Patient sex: F
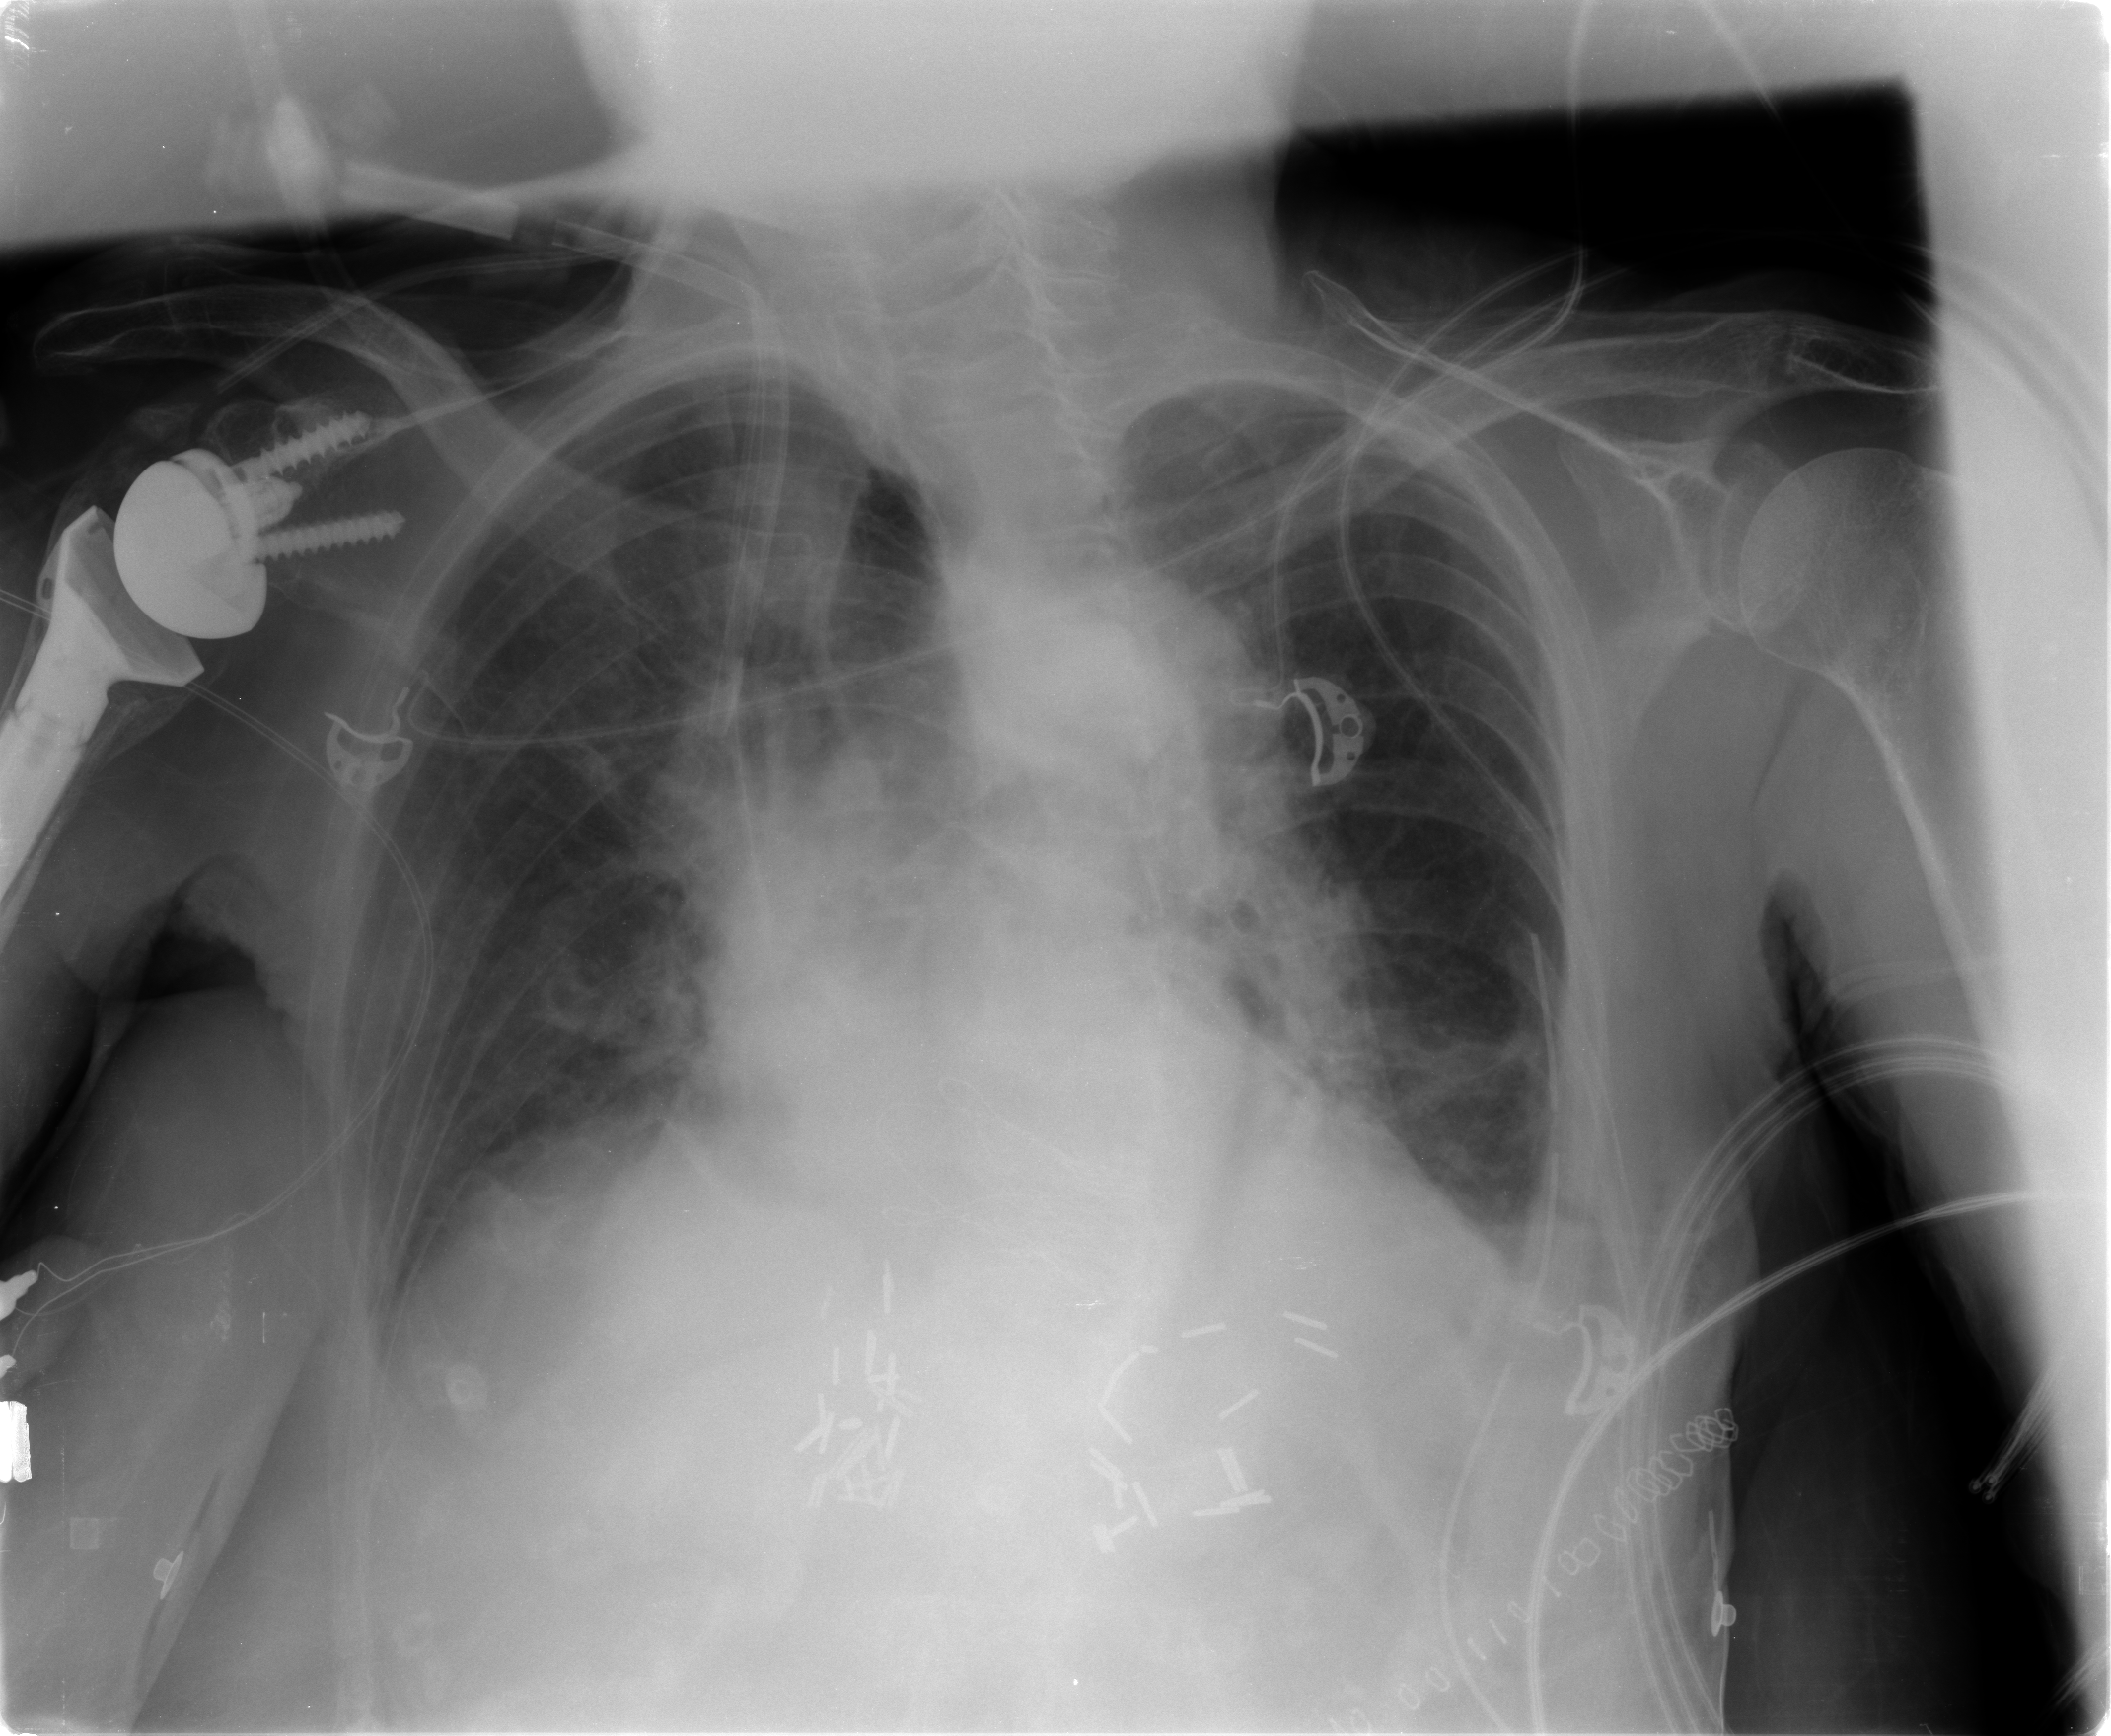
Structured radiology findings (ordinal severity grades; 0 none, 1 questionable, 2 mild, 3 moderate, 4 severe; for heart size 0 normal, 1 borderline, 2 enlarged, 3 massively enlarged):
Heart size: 2
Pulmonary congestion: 2
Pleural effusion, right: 0
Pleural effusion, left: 1
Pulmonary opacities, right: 2
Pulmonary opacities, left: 0
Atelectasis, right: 2
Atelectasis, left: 1